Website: macys
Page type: customer-info-address
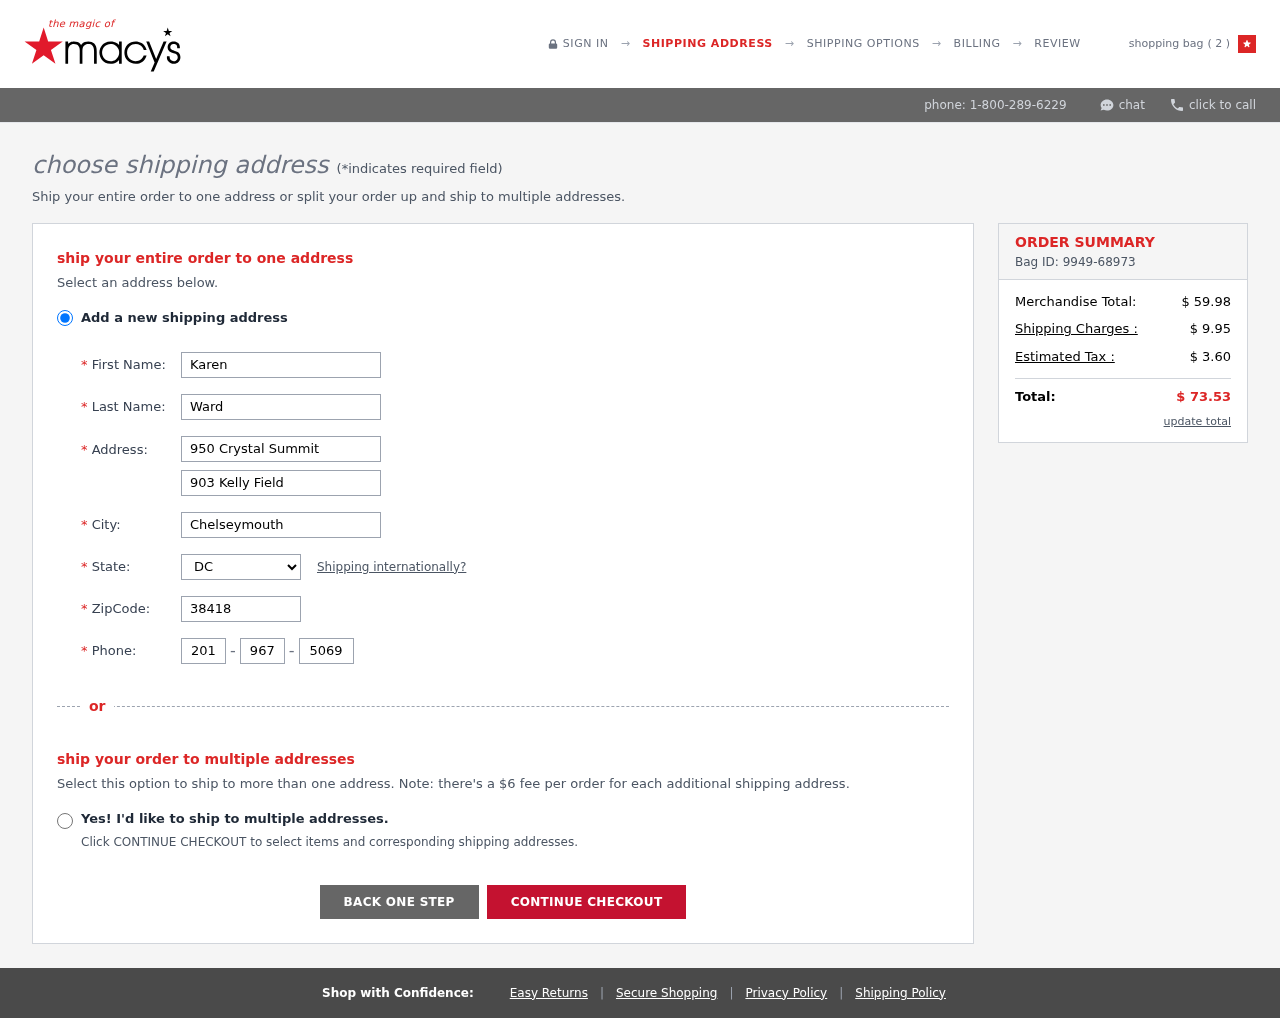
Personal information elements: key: PII_CITY
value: Chelseymouth
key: PII_FIRSTNAME
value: Karen
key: PII_LASTNAME
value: Ward
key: PII_PHONE_AREA
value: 201
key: PII_PHONE_PREFIX
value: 967
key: PII_PHONE_SUFFIX
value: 5069
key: PII_POSTCODE
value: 38418
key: PII_STATE_ABBR
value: DC
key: PII_STREET
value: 950 Crystal Summit
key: PII_STREET2
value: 903 Kelly Field
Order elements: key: ORDER_NUM_ITEMS
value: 2
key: ORDER_ID
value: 9949-68973
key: ORDER_SUBTOTAL
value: $ 59.98
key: ORDER_SHIPPING_COST
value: $ 9.95
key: ORDER_TAX
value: $ 3.60
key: ORDER_TOTAL
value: $ 73.53